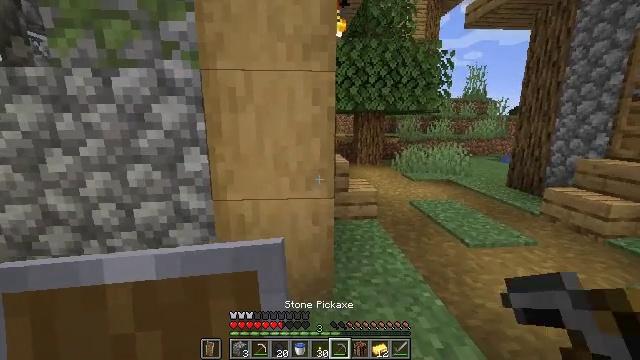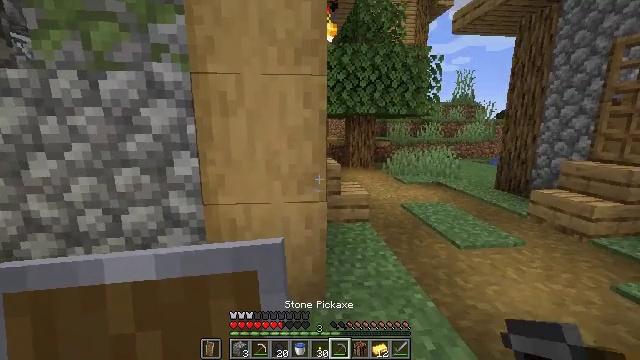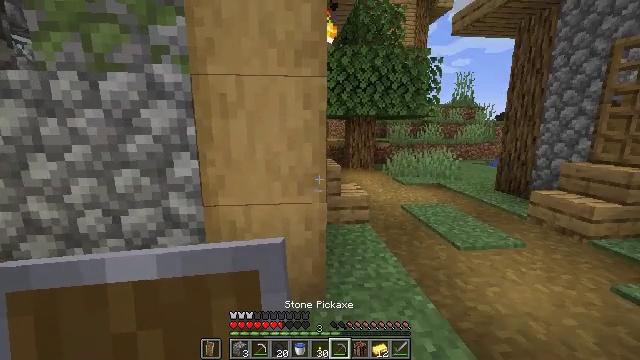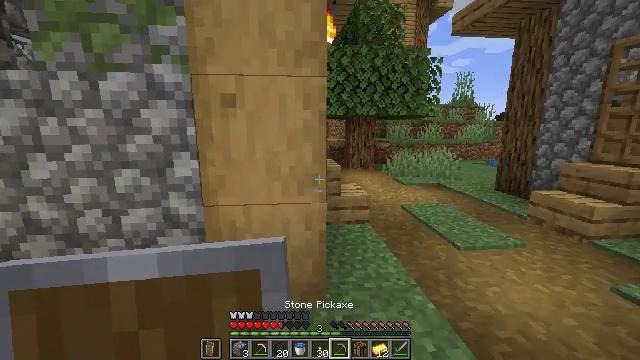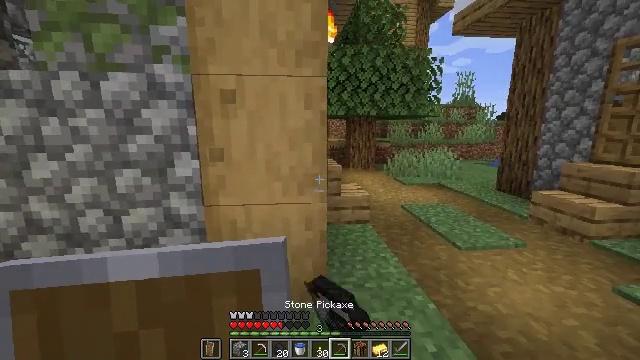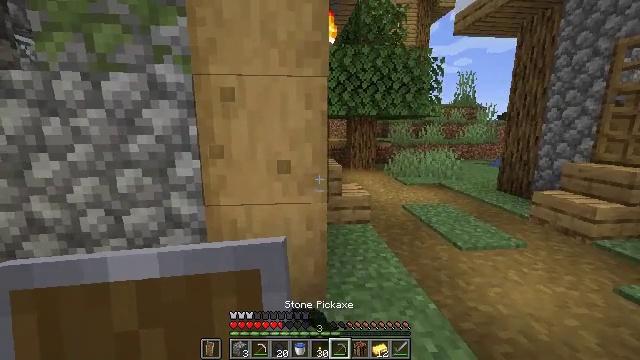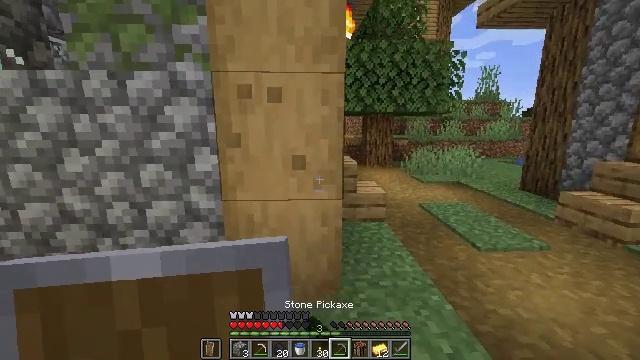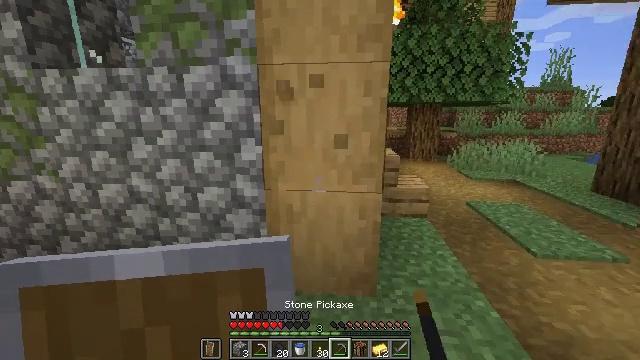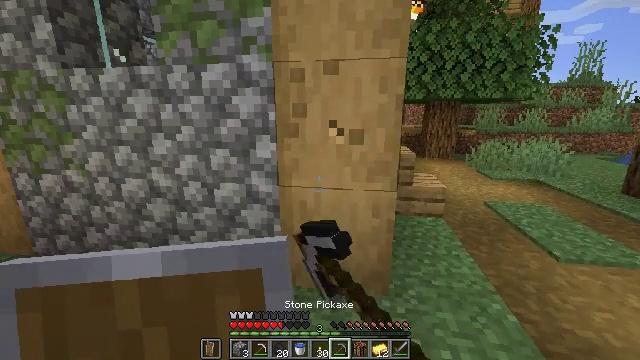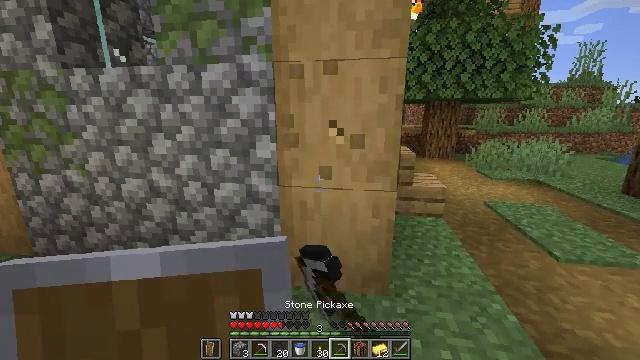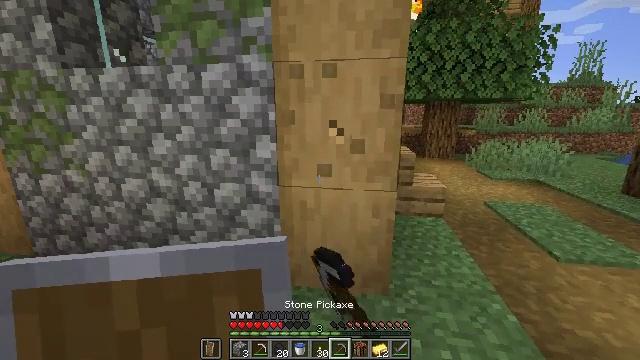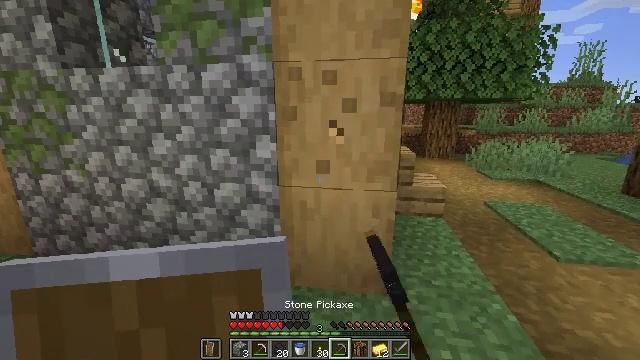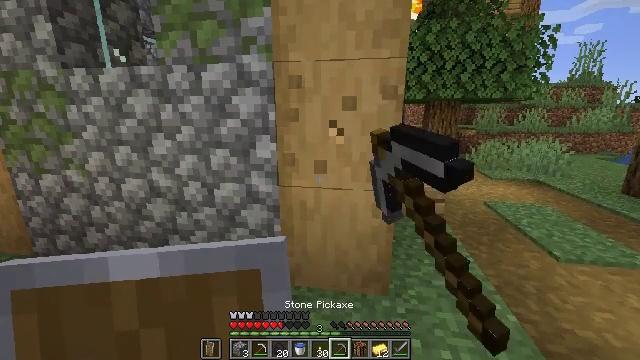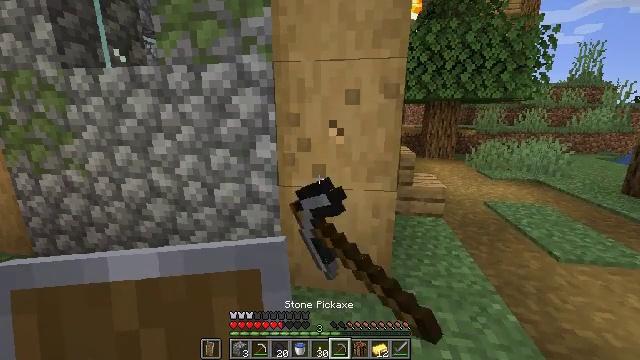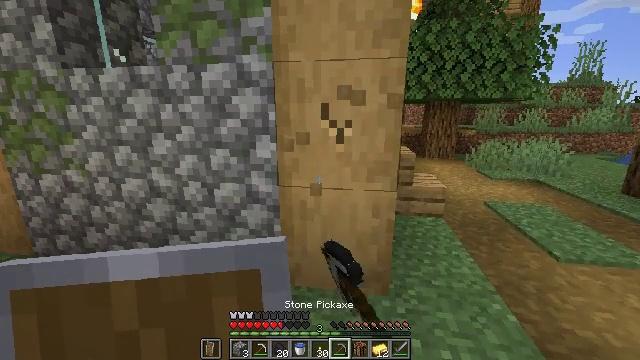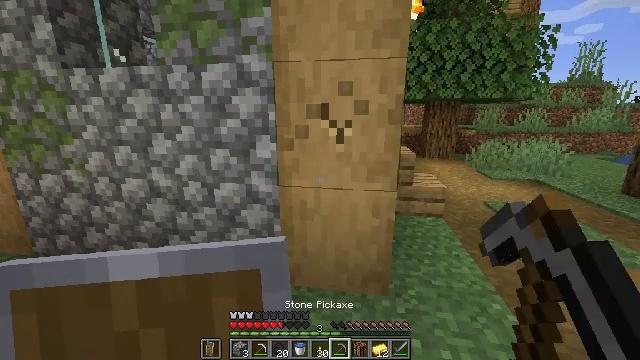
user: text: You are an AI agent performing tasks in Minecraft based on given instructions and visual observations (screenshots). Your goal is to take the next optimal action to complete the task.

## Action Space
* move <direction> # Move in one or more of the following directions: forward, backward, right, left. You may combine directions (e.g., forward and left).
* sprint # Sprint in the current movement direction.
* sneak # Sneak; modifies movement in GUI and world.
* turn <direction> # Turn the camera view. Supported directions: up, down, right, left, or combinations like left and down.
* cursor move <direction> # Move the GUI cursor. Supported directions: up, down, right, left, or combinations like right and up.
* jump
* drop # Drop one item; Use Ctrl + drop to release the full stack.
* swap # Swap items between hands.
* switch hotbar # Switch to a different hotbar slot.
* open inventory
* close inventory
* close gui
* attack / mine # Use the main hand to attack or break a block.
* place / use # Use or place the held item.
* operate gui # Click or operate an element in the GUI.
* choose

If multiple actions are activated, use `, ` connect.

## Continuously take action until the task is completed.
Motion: motion action
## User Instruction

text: Attack the stripped oak log to collect it.
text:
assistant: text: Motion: turn right
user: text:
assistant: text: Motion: no_op
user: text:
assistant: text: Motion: attack / mine
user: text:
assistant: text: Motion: attack / mine
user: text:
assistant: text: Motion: attack / mine
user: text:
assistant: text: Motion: turn left, attack / mine
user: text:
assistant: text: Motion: turn left and down, attack / mine
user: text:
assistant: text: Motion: turn left, attack / mine
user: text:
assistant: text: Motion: attack / mine
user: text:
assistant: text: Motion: attack / mine
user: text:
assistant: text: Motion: attack / mine
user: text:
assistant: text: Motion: attack / mine
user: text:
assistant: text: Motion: attack / mine
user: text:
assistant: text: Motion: attack / mine
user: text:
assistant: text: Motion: attack / mine
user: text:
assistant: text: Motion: attack / mine
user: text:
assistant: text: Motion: attack / mine
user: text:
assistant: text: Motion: attack / mine
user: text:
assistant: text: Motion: attack / mine
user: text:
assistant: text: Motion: attack / mine
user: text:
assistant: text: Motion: attack / mine
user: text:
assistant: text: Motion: attack / mine
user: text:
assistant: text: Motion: attack / mine
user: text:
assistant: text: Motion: attack / mine
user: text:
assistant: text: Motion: attack / mine
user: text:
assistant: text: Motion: attack / mine
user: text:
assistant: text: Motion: attack / mine
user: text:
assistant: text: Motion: attack / mine
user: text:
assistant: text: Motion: attack / mine
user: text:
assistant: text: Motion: attack / mine